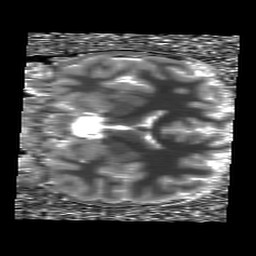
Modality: T1map
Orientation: coronal
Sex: male
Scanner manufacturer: siemens
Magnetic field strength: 3 T
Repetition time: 5 s
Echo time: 0.00368 s